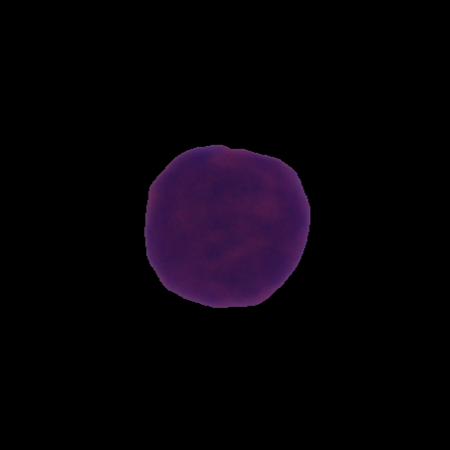
Label: cancer